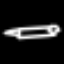
Label: pencil